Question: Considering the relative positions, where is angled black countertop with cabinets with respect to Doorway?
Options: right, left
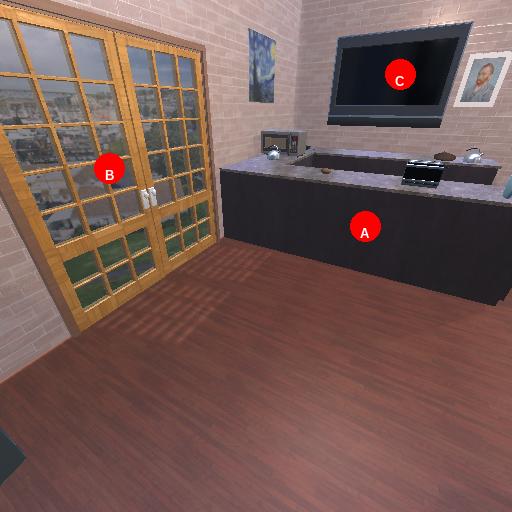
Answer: right